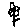
Label: flower